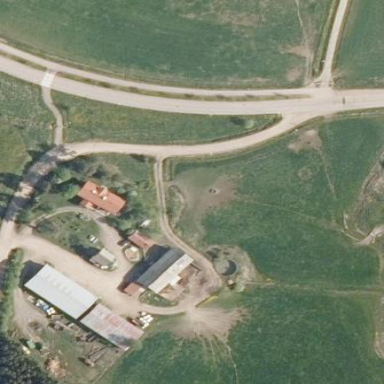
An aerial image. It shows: Farmyard area.